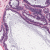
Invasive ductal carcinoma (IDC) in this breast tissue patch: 0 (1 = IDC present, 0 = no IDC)